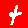
Digit: 4